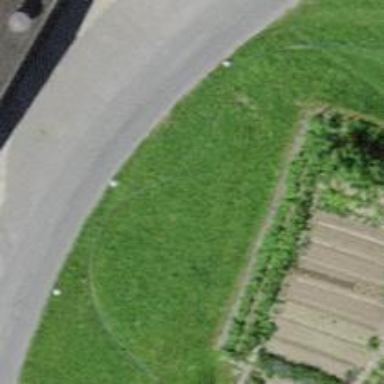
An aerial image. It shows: Farm.